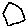
Label: hexagon